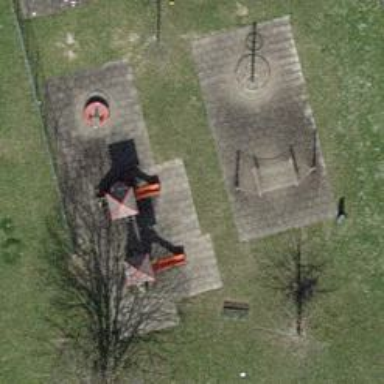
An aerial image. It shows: Playground area for leisure activities on the land.